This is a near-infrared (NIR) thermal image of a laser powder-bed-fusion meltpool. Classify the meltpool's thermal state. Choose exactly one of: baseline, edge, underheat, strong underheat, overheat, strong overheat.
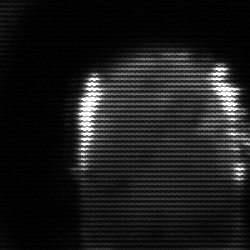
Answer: baseline